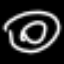
Label: donut